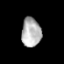
Tissue: prostate
Cell type: Myeloid cells
Senescence score: 0.2888
Nuclear area (px): 557
Mean DAPI intensity: 178.284